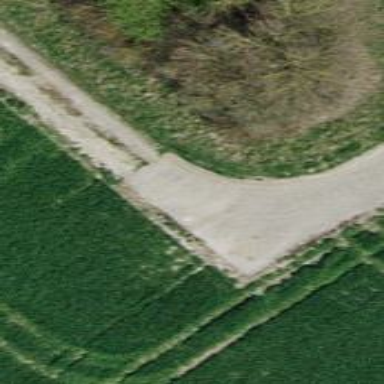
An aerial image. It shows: Well-maintained track road with grade 1 tracktype.